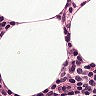
Metastatic tissue present: no